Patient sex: M
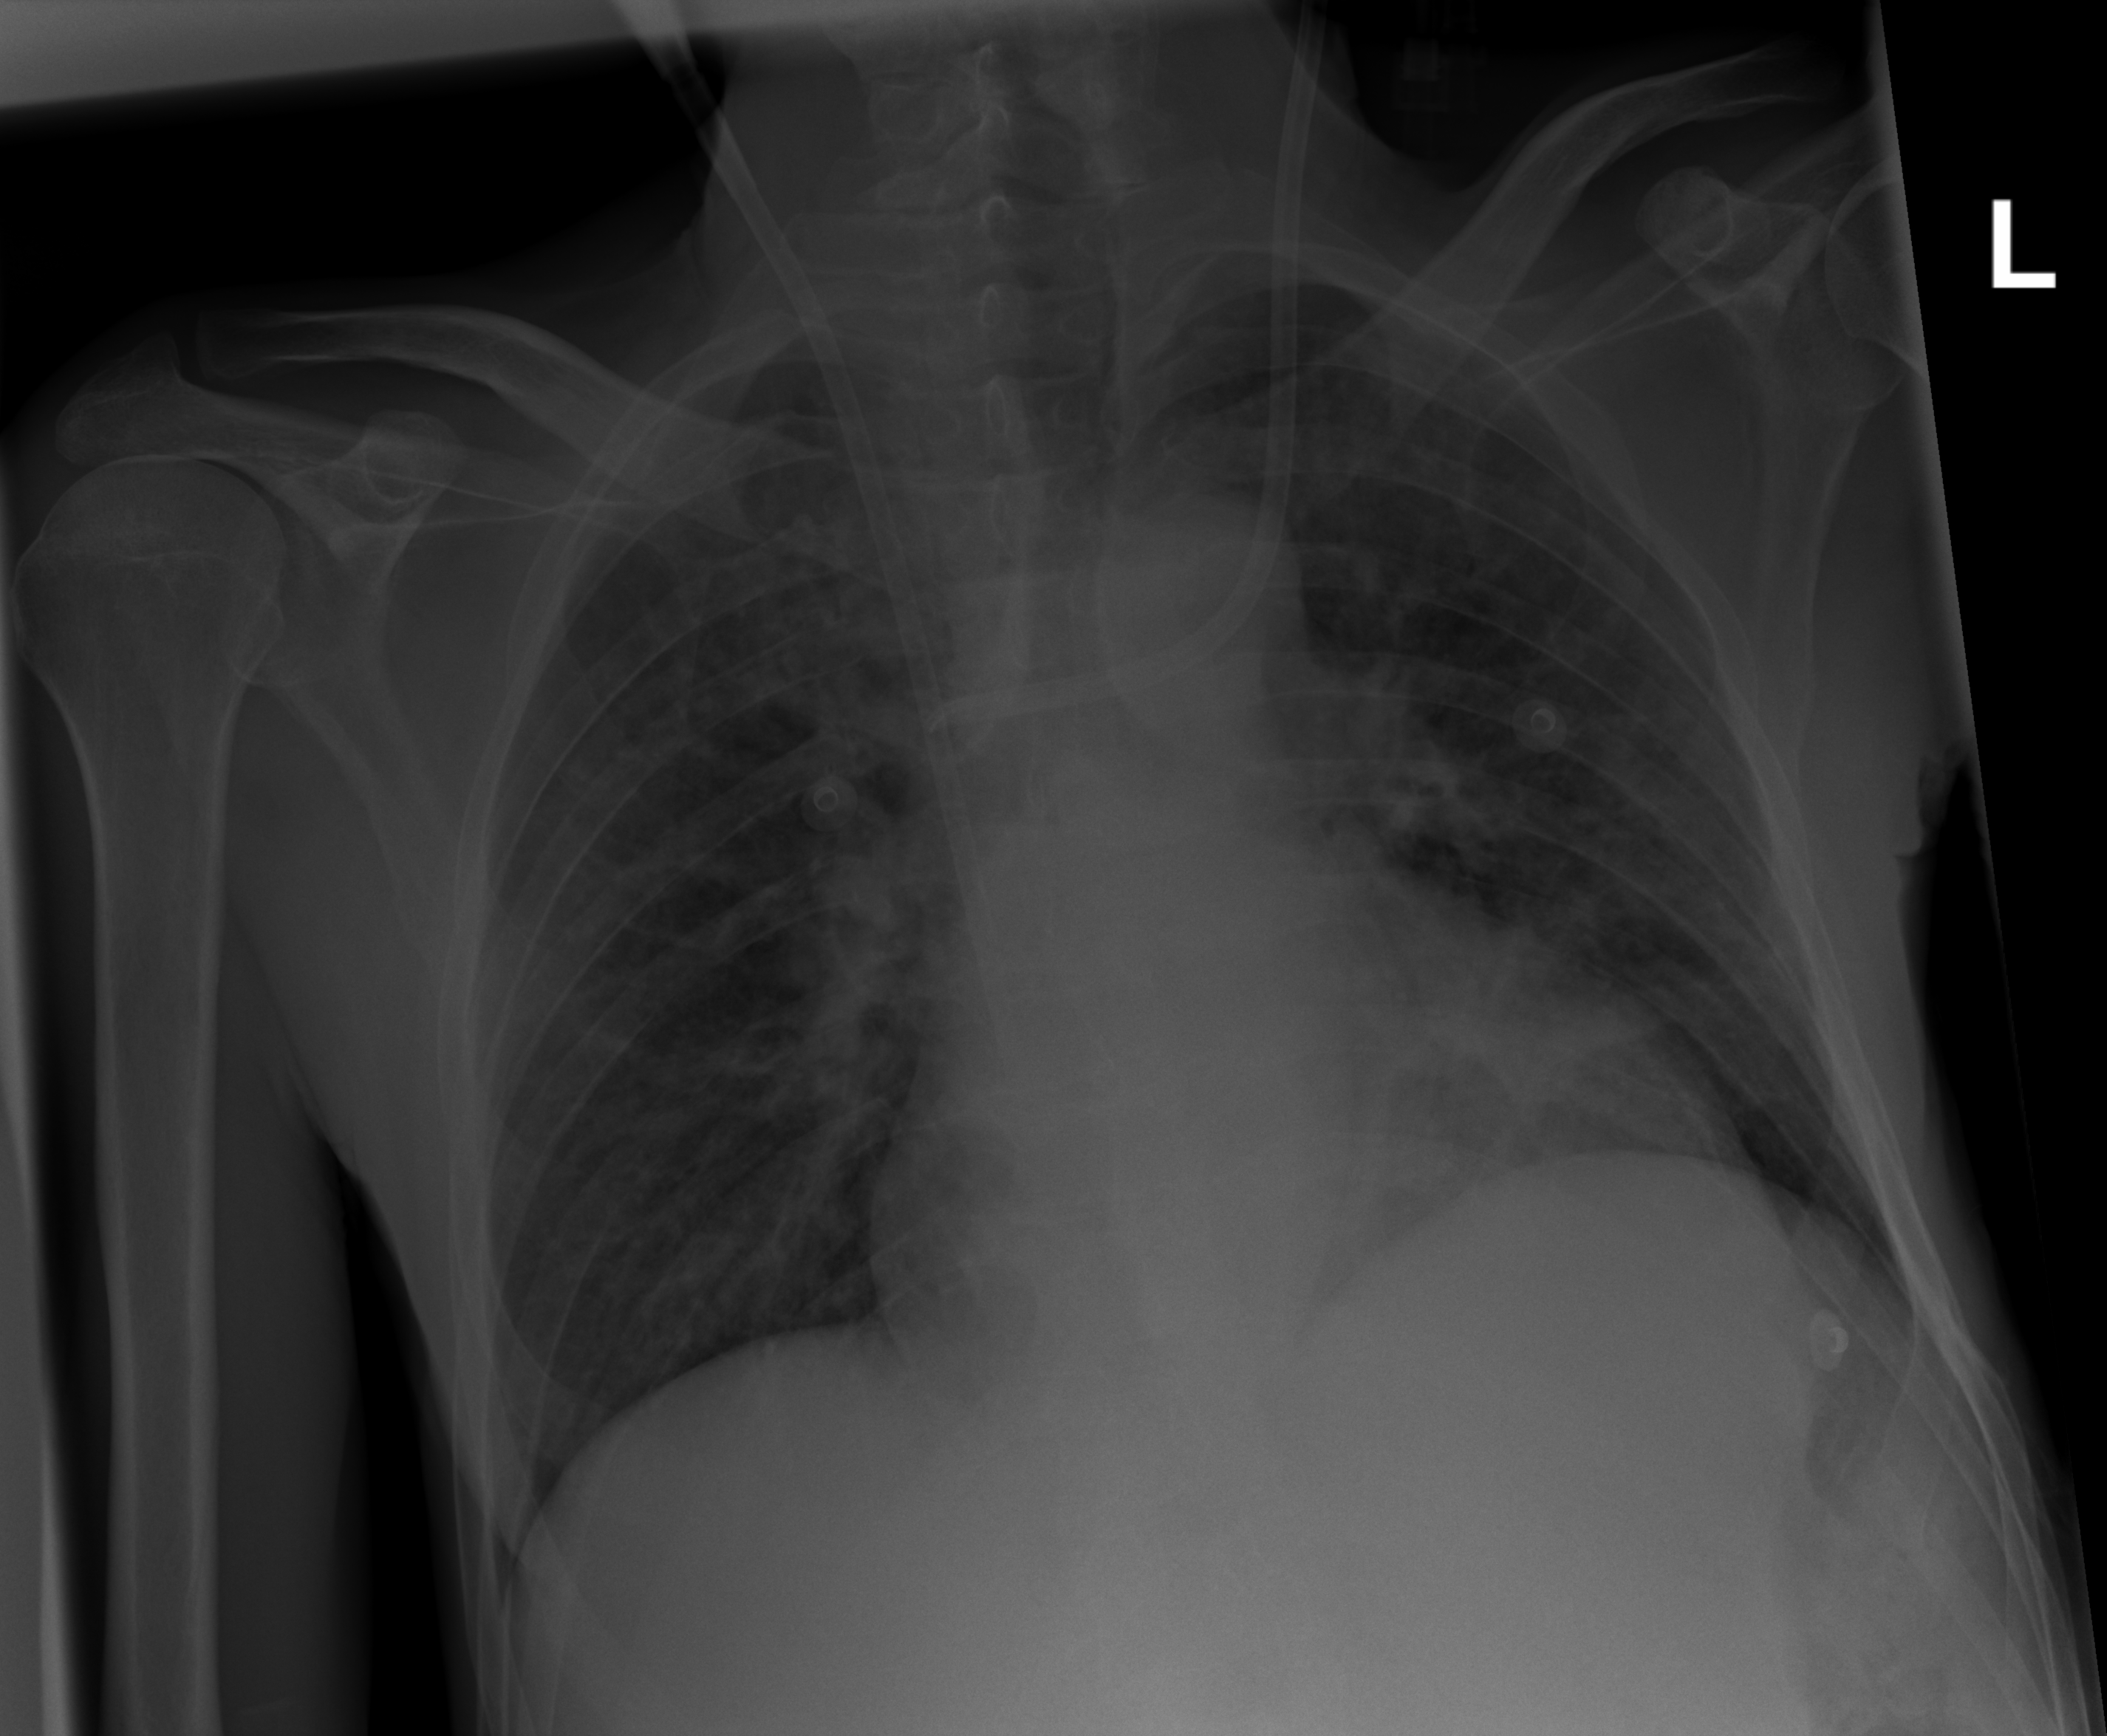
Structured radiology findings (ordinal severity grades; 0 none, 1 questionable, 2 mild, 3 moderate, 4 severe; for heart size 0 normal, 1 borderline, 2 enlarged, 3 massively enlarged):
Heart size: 1
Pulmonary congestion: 2
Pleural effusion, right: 0
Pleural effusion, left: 0
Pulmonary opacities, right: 1
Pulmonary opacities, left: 1
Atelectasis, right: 1
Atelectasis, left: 1